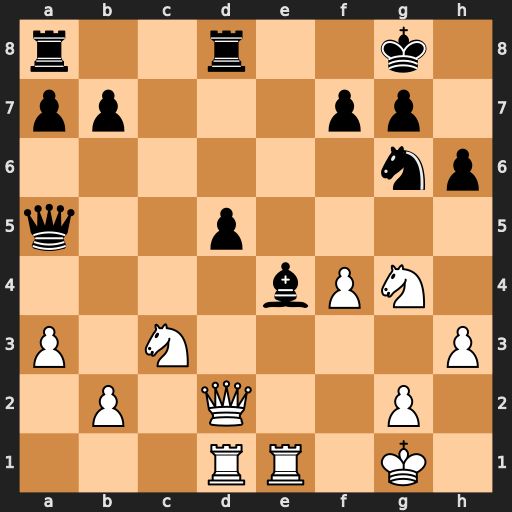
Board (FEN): r2r2k1/pp3pp1/6np/q2p4/4bPN1/P1N4P/1P1Q2P1/3RR1K1
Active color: w
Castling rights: -
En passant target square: -
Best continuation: Nxe4 Qxd2 Nxd2